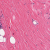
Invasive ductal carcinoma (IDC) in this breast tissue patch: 0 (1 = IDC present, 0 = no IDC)